Question: For some reason I can't reduce the "empty" space between 2 lines (<URL> but without success. This one, for some reason is tricky. I tried to reproduce the issue on JSFiddle without success.
: I have now removed the '<br>' between the 2 pairs of p tags but it created a new issue: both lines (both pair of p tags) are now displayed as one single line

'''
.tile-five {
width: 400px;
height: 46px;
display: block;
margin-right: 0px;
border-radius: 20px;
-moz-border-radius: 20px;
-webkit-border-radius: 20px;
}
.tile-five:hover {
outline: solid 4px #dadada;
}
.tile-five-small {
width: 180px;
height: 180px;
display: block;
}
.tile-five-small:hover {
outline: solid 4px #dadada;
}
.tile-five-text-area {
width: 100%;
height: 100%;
background-color: #f2F2F2;
padding-left: 12px;
}
.tile-five-text-area label {
color: white;
font-size: 25px;
line-height: 13px;
text-align: left;
float: left;
}
.tile-five-text-area p {
color: #333;
font-size: 13px;
padding-top: 5px;
margin: 8px 5px 5px 5px;
text-align: left;
float: left;
}
'''
HTML
'''
<div id="sub-header">
<div class="sub-header-wrapper">
<div class="left">
<h1>LOREM IPSUM</h1>
<h2>Votre dfds dfdsf dsfds (dfds fds) a Luiotkjkjkjy</h2>
</div>
<!-- End Left -->
<div class="right"><a id="MetTileFive" class="tile-five" href="http://www.facebook.com/" target="_blank">
<div>
<p><strong>Actualite</strong></p>
<br>
<p>Decouvrez <strong>Ladkkiu</strong>, un concept unique au Luiotsddqsdykjkjkj</p>
</div>
<div>
<p><strong>Actualite</strong></p>
<br>
<p>Atelier dfdsf a Luioty le 03 Mars 2014. Reservez vite!</p>
</div>
</a></div>
<!-- End Right -->
</div>
<!-- End Wrapper -->
</div>
<!-- End sub-header-->
'''
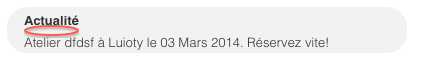
Answer: Remove the < br > between your < p > tags, as that creates the blank space between your lines.
if the code looks like this you should be fine, I just looked at it in chrome and the lines of text were on two lines not one.
'''
<div class="tile-five-text-area">
<p><strong>Actualite</strong></p>
<p>Decouvrez <strong>Ladkkiu</strong>, un concept unique au Luiotsddqsdykjkjkj</p>
</div>
'''